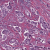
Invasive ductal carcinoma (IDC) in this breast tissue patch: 1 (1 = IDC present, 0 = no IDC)